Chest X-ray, PA view. Patient: 49 years old, sex F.
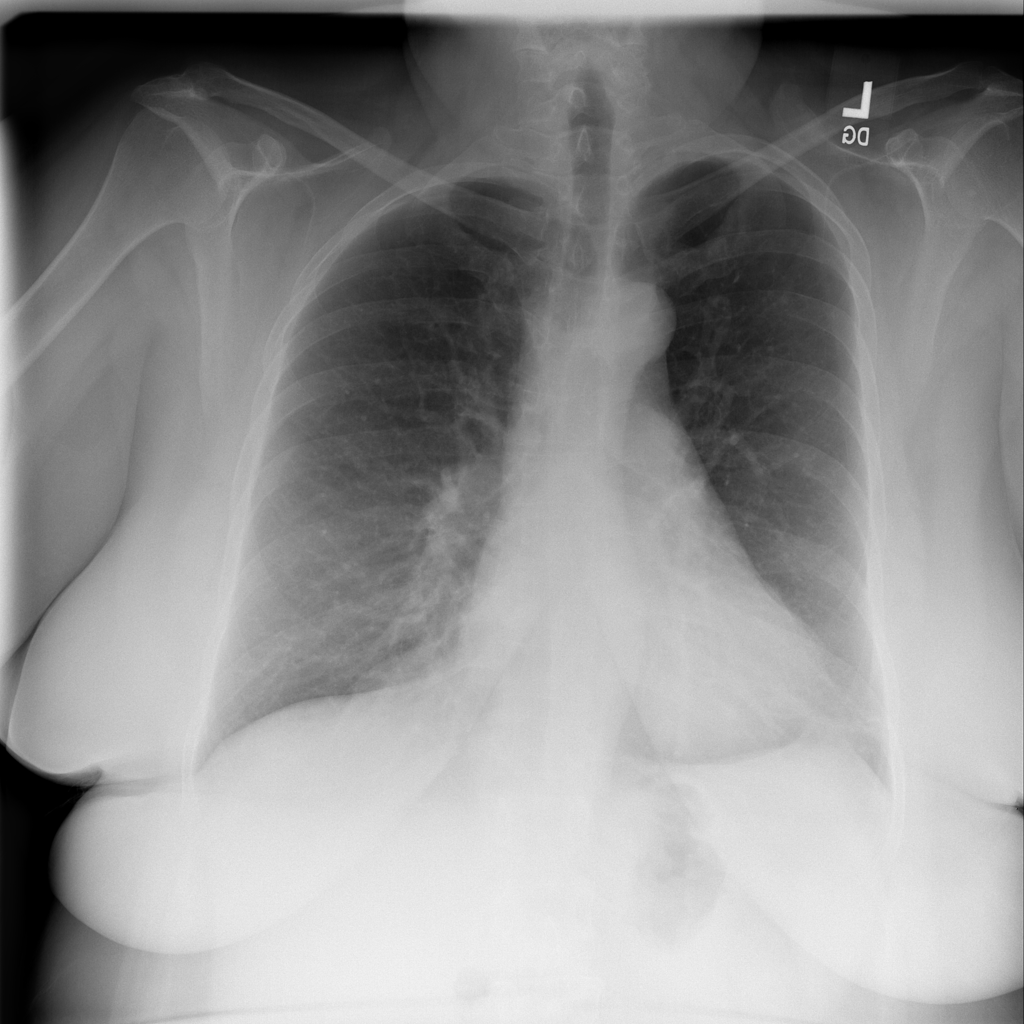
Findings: No Finding